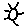
Label: sun